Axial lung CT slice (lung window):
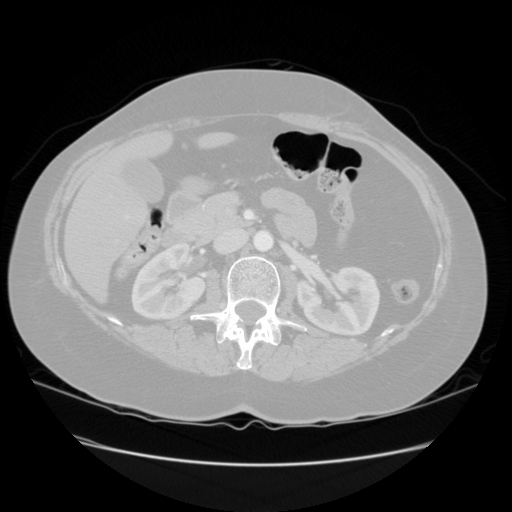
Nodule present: no